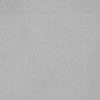
Label: dusty